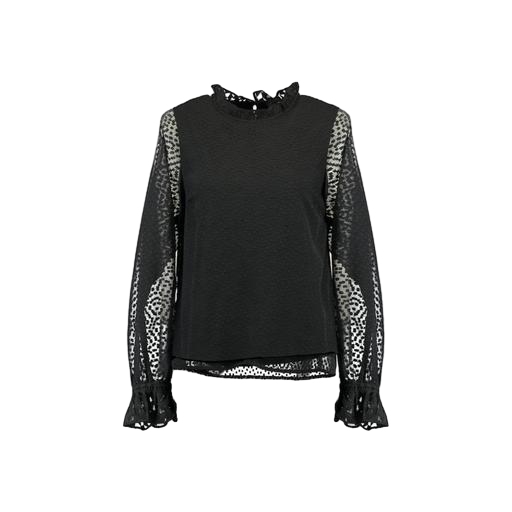
vero moda black high neck blouse, high-neck top, black mock neck lace blouse, white background